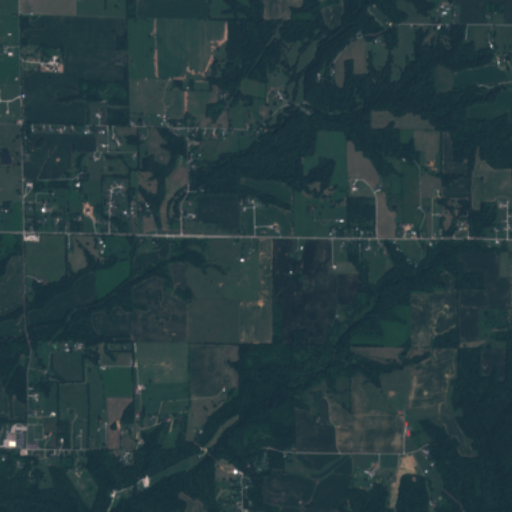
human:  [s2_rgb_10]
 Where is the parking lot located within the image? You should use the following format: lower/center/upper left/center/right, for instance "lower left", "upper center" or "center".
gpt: The parking lot is located in the lower left of the image.
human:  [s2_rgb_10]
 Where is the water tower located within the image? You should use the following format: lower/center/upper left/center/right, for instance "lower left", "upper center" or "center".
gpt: The water tower is located in the upper left of the image.
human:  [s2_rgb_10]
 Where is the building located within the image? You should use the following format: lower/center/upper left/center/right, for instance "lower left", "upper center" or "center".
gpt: The building is located in the lower left of the image.
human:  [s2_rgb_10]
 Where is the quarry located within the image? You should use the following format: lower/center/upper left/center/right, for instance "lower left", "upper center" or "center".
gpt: There is no quarry in the image.